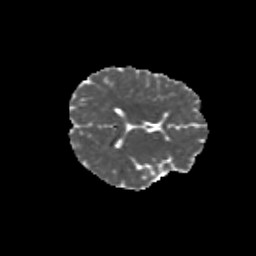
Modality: MD
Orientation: axial
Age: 11
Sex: female
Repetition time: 9.512 s
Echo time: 0.089 s